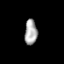
Tissue: prostate
Cell type: Endothelial cells
Senescence score: 0.7027
Nuclear area (px): 306
Mean DAPI intensity: 172.526